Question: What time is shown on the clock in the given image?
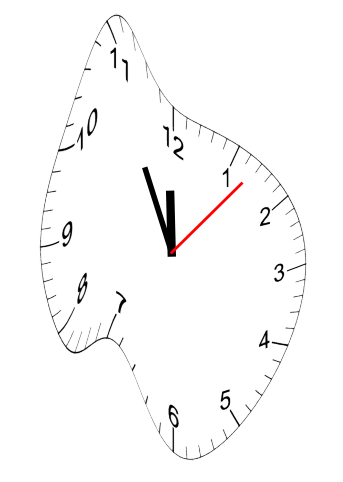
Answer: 11:55:07